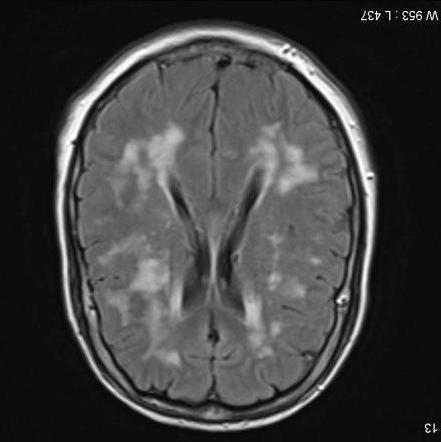
Label: notumor